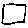
Label: square